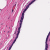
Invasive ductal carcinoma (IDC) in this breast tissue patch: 0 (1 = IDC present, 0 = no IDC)